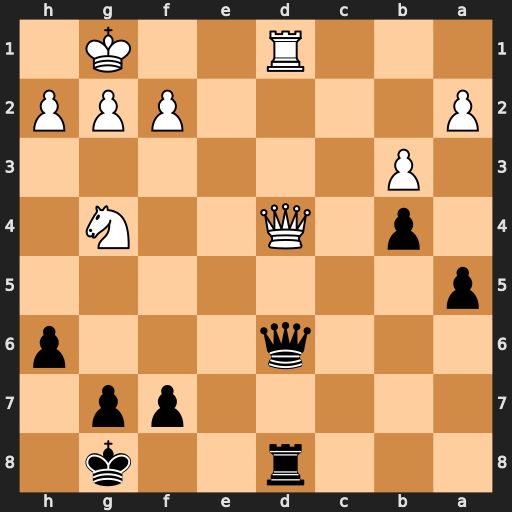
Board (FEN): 3r2k1/5pp1/3q3p/p7/1p1Q2N1/1P6/P4PPP/3R2K1
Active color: b
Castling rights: -
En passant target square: -
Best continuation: Qxd4 Rxd4 Rxd4